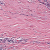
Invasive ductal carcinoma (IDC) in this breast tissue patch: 1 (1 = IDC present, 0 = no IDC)